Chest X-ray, PA view. Patient: 54 years old, sex F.
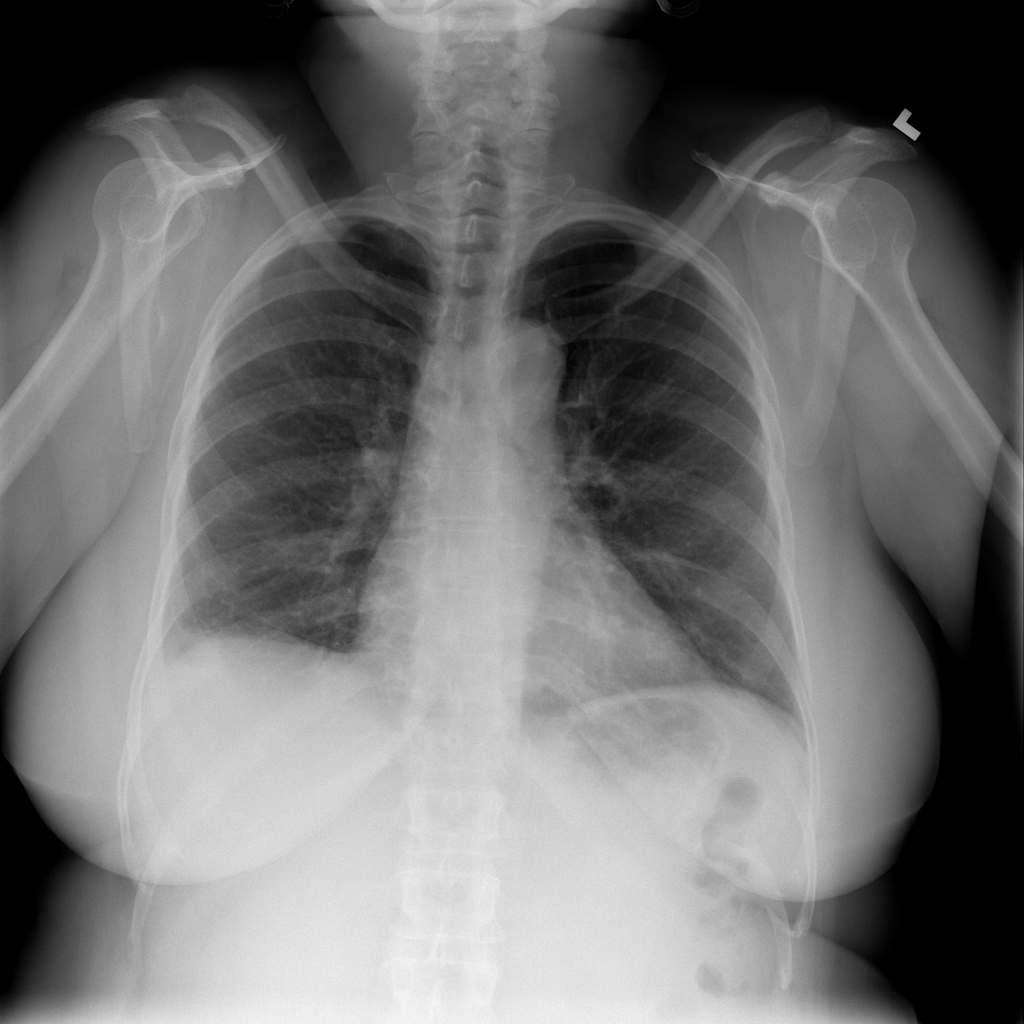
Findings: Atelectasis